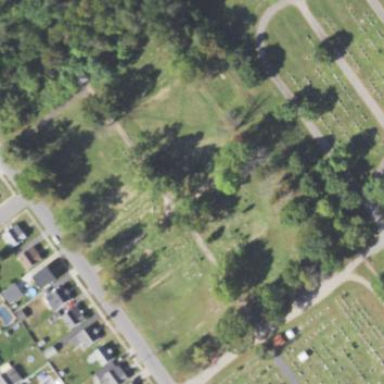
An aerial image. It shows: Cemetery.